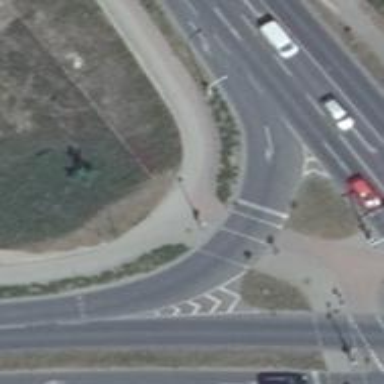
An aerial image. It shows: Road with traffic signals.